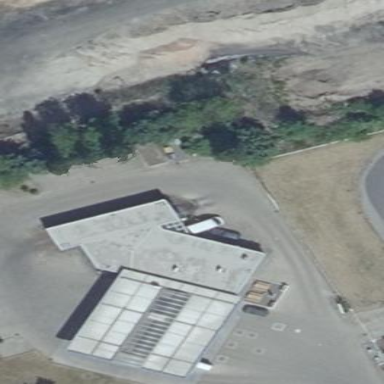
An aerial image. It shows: Building that serves as fuel station.